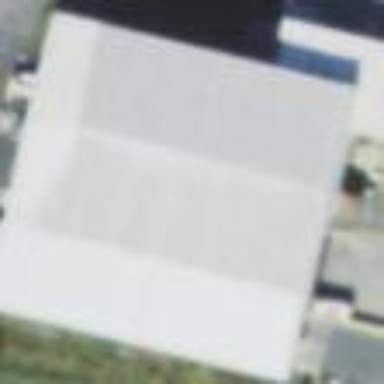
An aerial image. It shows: Building that is trade shop.